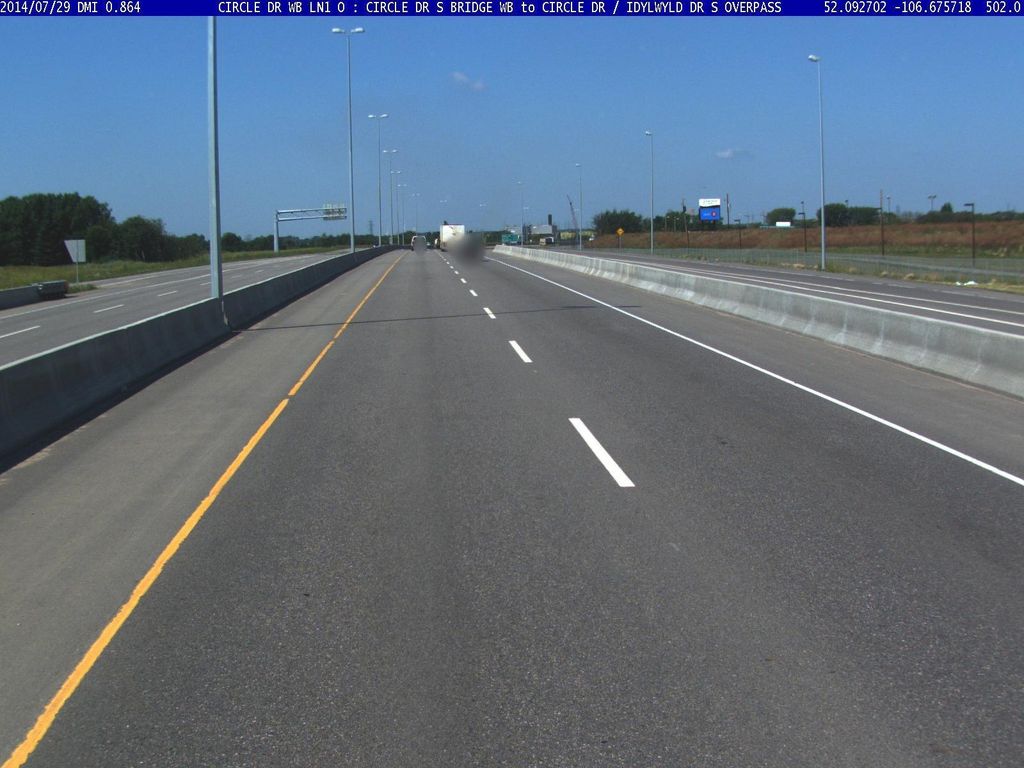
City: saskatoon